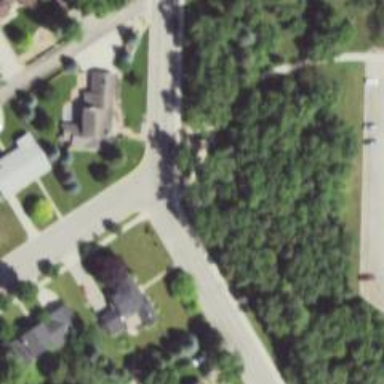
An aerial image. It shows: Residential road with asphalt surface and sidewalk on the left side.